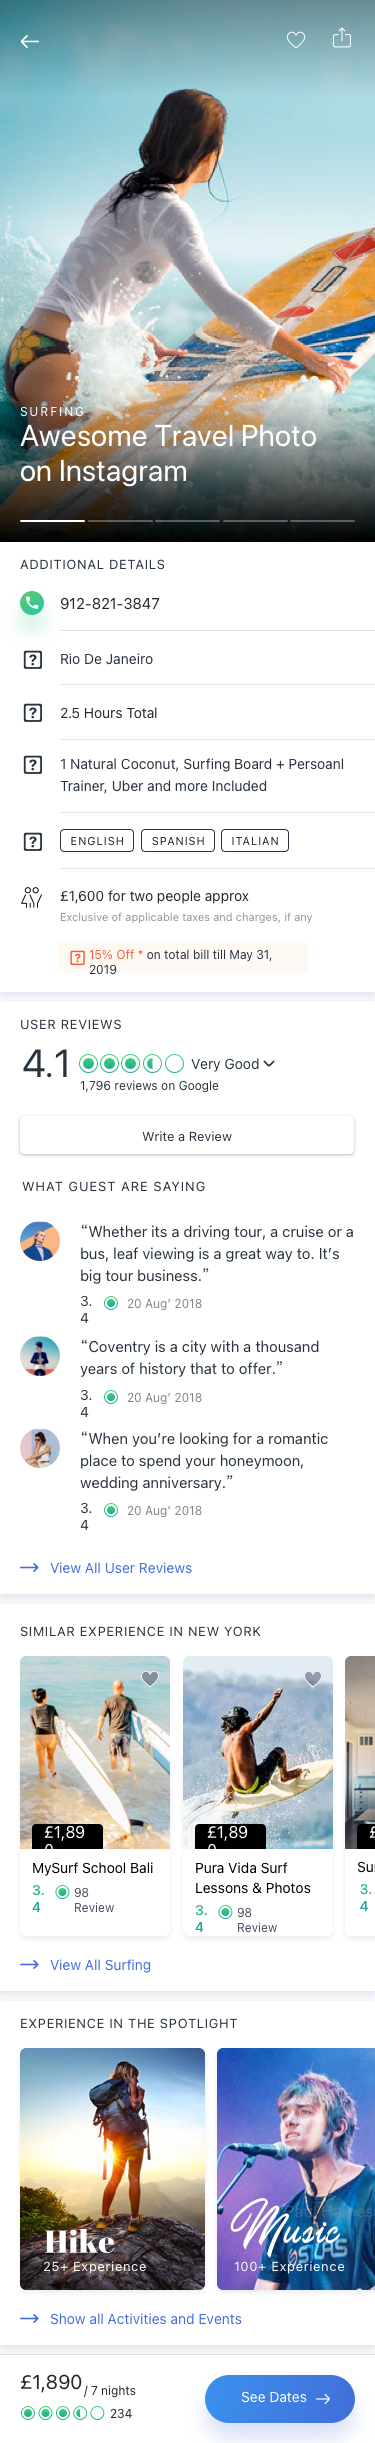
Text in this UI design:
Awesome Travel Photo on Instagram
SURFING

Rio De Janeiro



15% Off * on total bill till May 31, 2019

Additional Details
2.5 Hours Total
£1,600 for two people approx
Exclusive of applicable taxes and charges, if any
1 Natural Coconut, Surfing Board + Persoanl Trainer, Uber and more Included
912-821-3847
View All Surfing
Similar Experience in New York
98 Review
3.4
MySurf School Bali
£1,890
3.4
Surf with a local
£1,890
98 Review
3.4
£1,890
Pura Vida Surf Lessons & Photos
Show all Activities and Events
Experience In the Spotlight
100+ Experience
25+ Experience
Write a Review
What guest are saying
“Whether its a driving tour, a cruise or a bus, leaf viewing is a great way to. It’s big tour business.”
20 Aug’ 2018
3.4
“When you’re looking for a romantic place to spend your honeymoon, wedding anniversary.”
20 Aug’ 2018
3.4
“Coventry is a city with a thousand years of history that to offer.”
20 Aug’ 2018
3.4
View All User Reviews
User Reviews
See Dates
£1,890
/ 7 nights
234